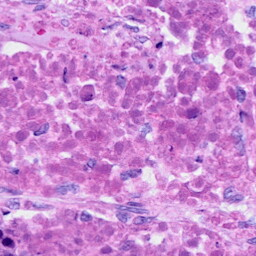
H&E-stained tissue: Ovarian